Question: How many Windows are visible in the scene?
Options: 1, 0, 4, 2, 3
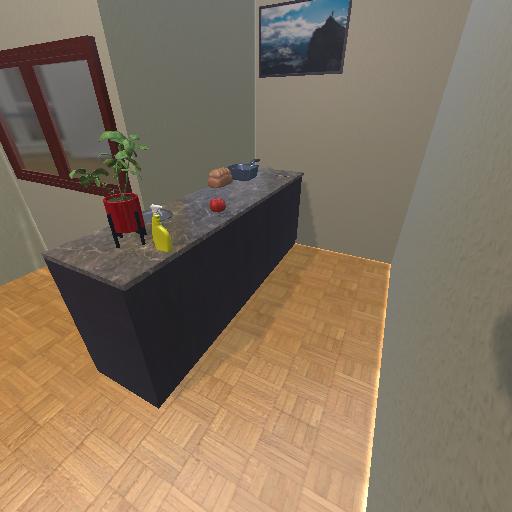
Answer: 1